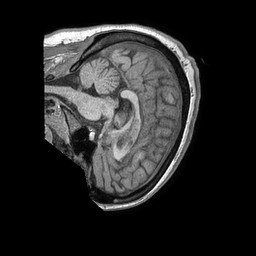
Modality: T1w
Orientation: sagittal
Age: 20
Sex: female
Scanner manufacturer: philips
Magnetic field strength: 1.5 T
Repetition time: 0.00808 s
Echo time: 0.003734 s